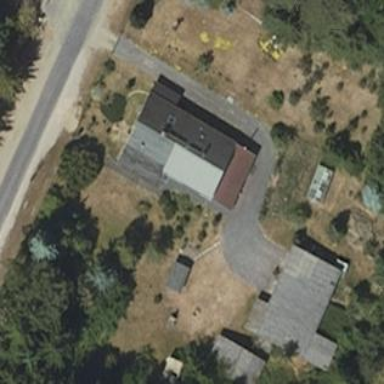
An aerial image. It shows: Simple house.